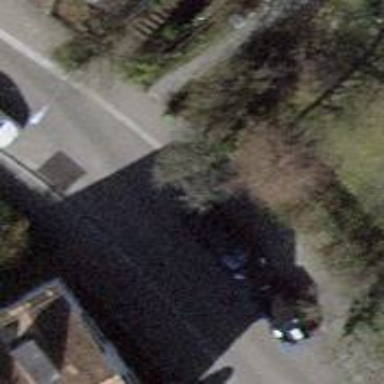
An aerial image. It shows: Residential road with asphalt surface. The road has sidewalks on both sides and opposite cycleway.